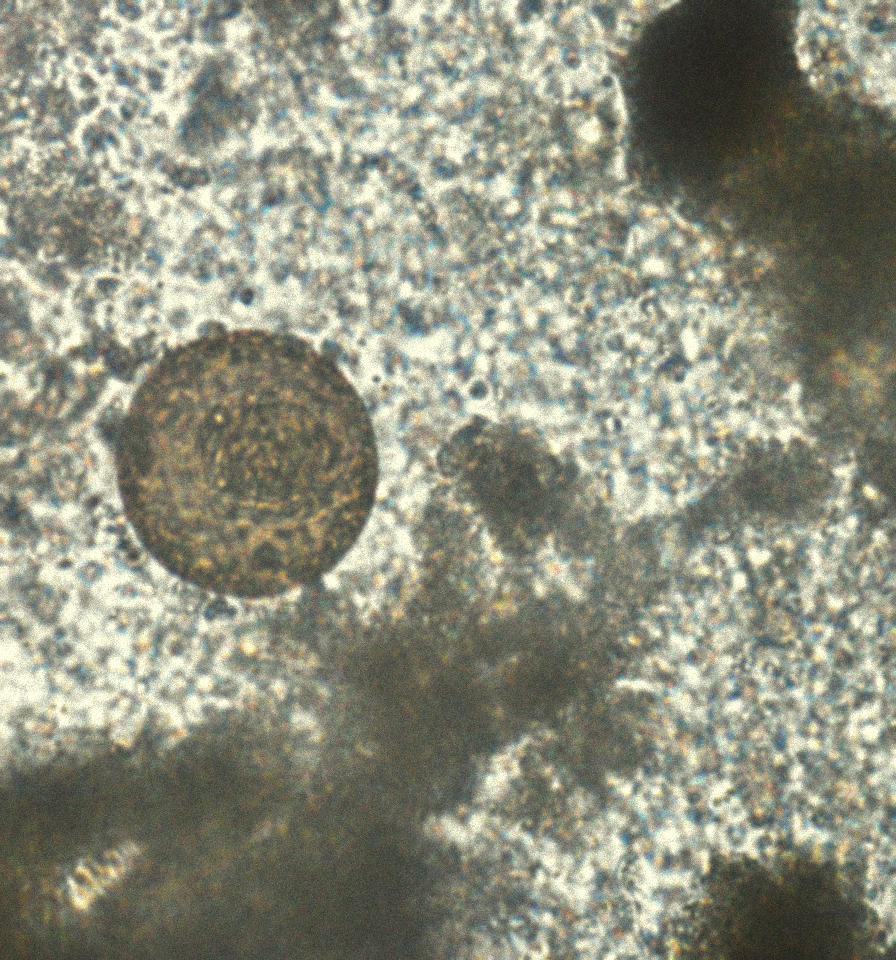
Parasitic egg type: Hymenolepis diminuta